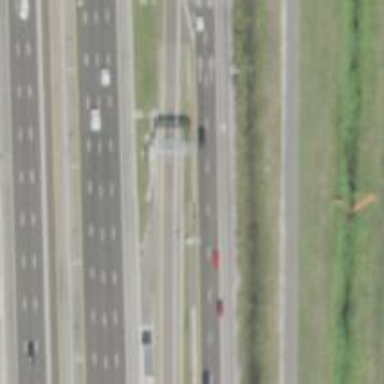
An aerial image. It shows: Toll gantry on the road.